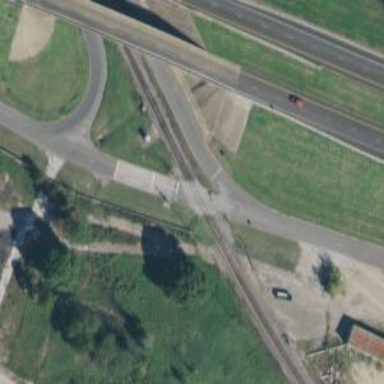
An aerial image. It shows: Level crossing along the railway.